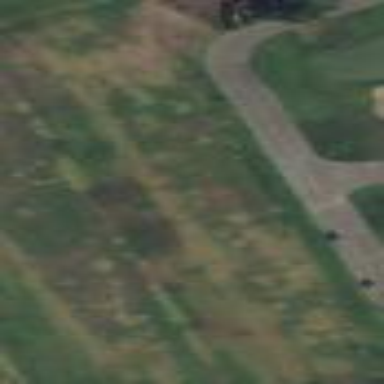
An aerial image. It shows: Grassy area designated as golf tee.